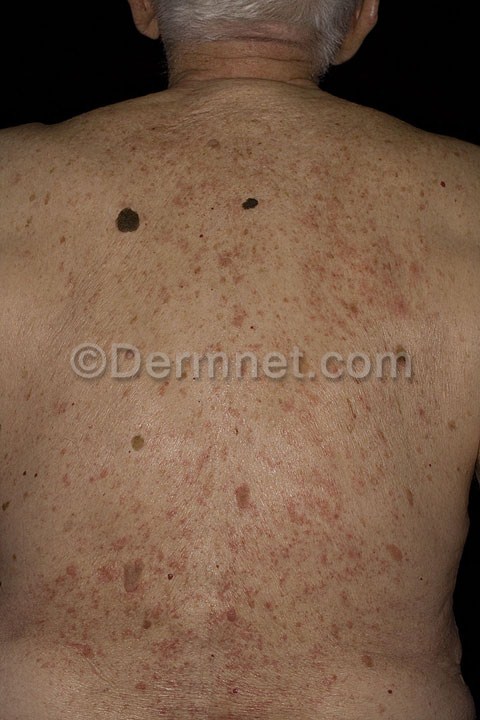
Disease: Exanthems and Drug Eruptions